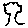
Label: tree